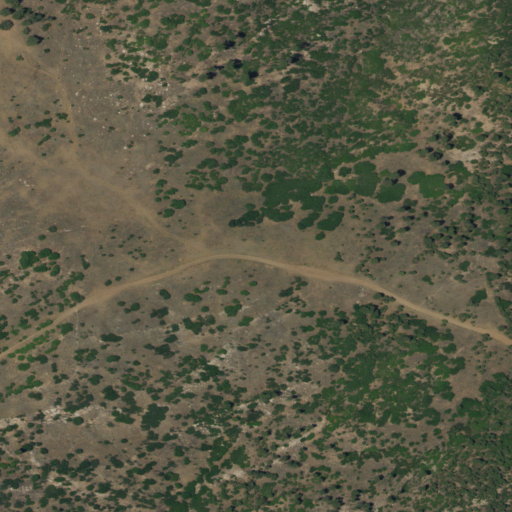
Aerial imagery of mountain in New Mexico named Mesa Borrego containing shrub, evergreen forest, and grassland